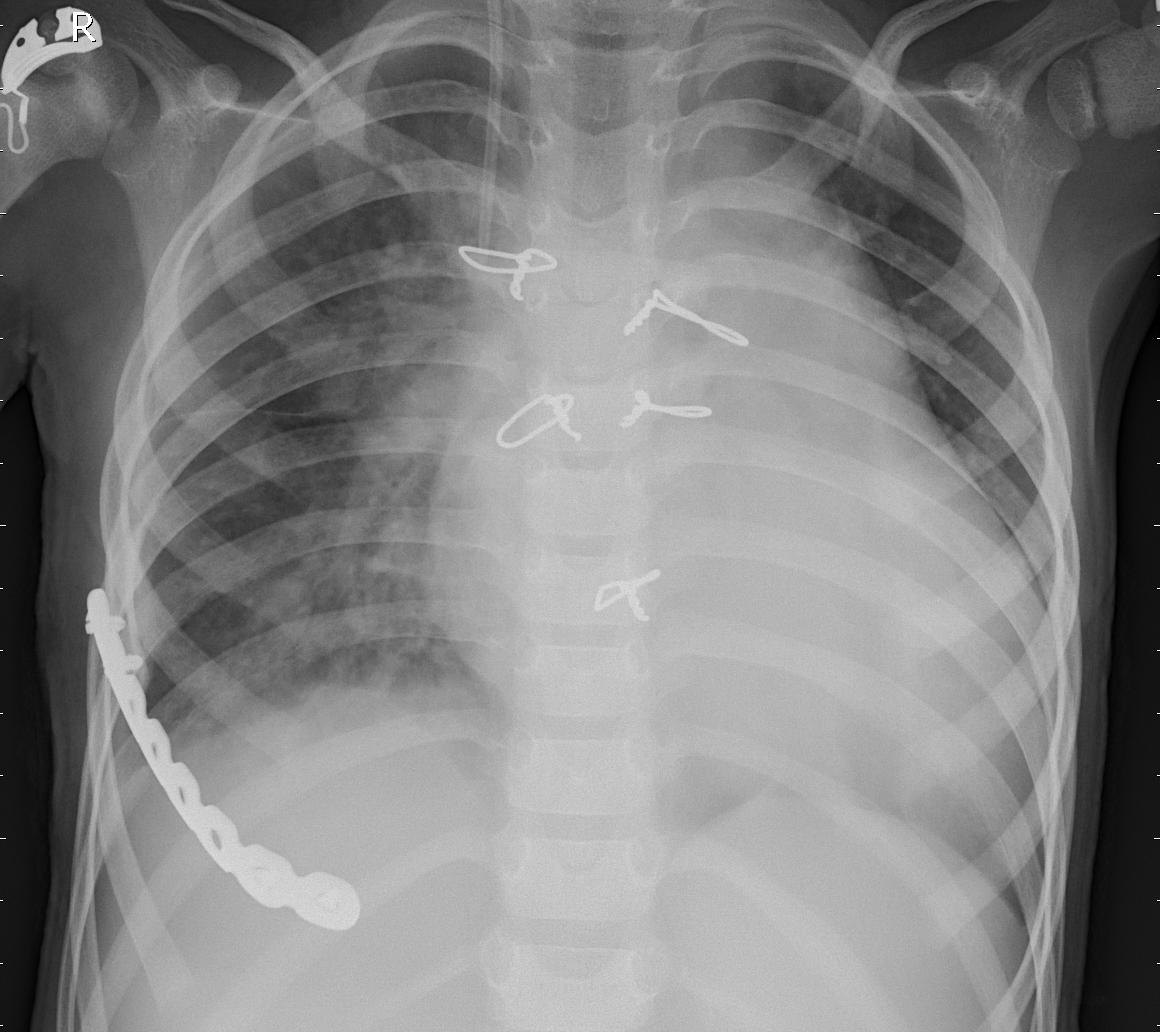
Diagnosis: PNEUMONIA